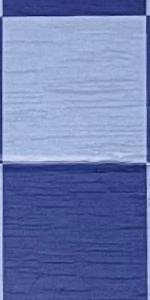
Label: Empty